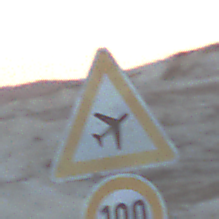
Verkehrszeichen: FlugbetriebLinks
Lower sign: Geschwindigkeit100
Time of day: SunriseSunset
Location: Outdoor (Beach)
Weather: PartlyCloudy
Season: NotSpecified
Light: Natural